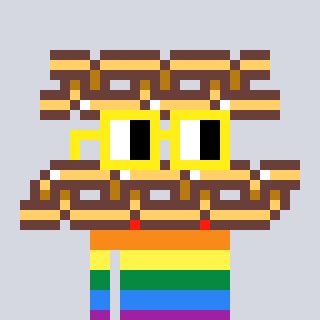
a pixel art character with square yellow glasses, a chain-shaped head and a grayscale-colored body on a cool background